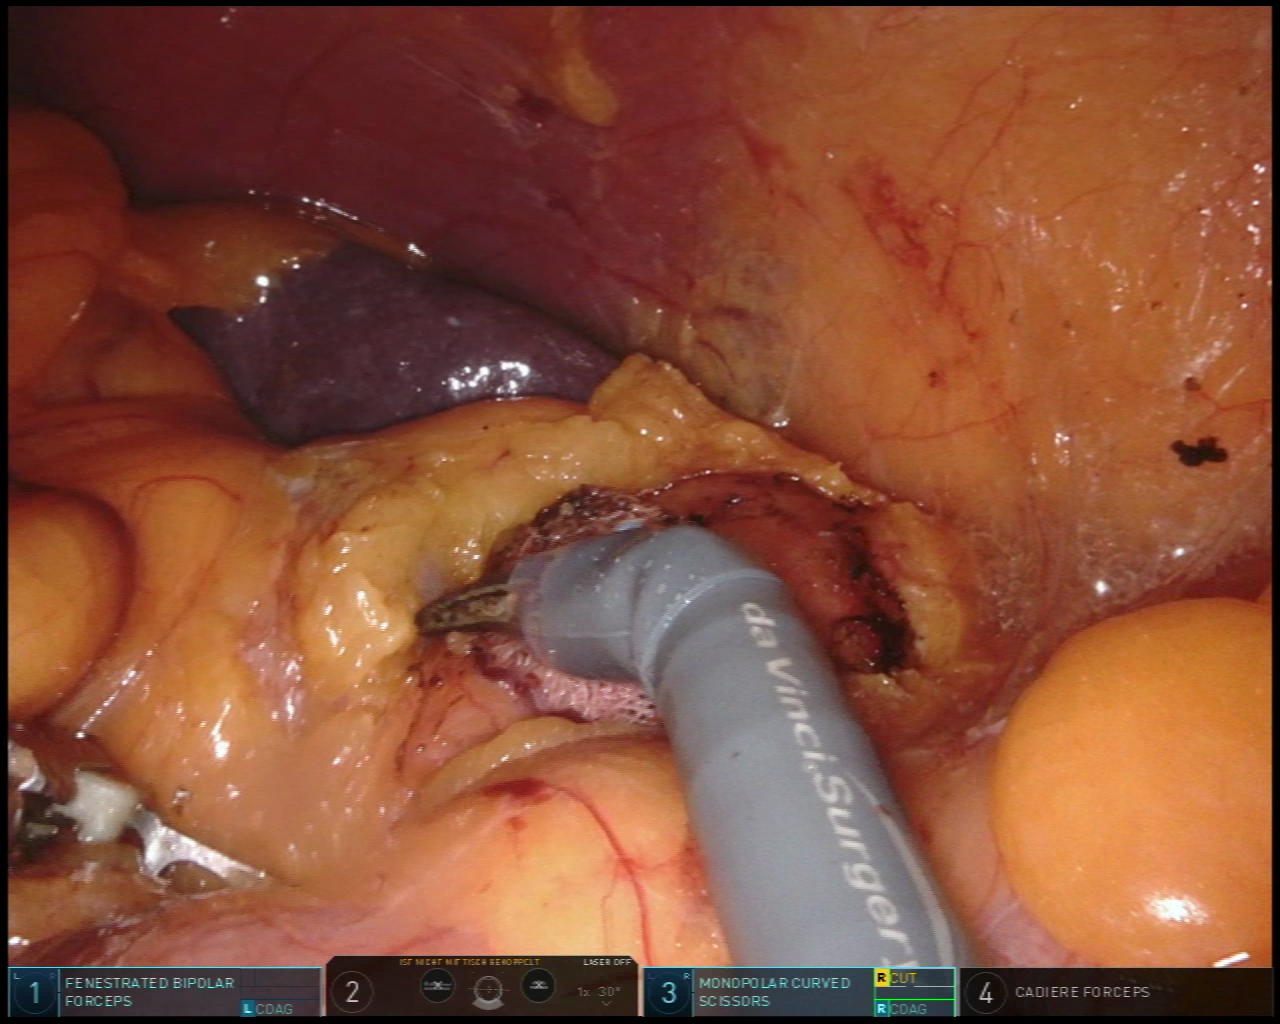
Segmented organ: spleen
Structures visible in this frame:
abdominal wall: yes
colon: yes
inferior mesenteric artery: no
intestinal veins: no
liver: no
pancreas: yes
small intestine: no
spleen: yes
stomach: no
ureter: no
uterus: no
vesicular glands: no